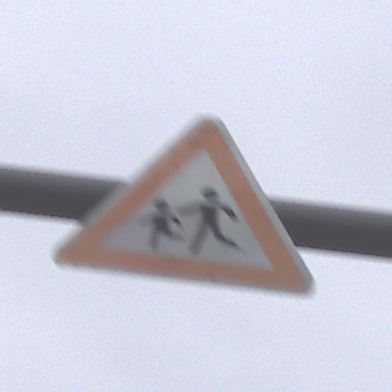
Verkehrszeichen: KinderRechts
Umgebung: Outdoor, Nature
Tageszeit: Midday
Wetter: Overcast
Licht: Natural
Jahreszeit: NotSpecified
Kontrast: LowContrast